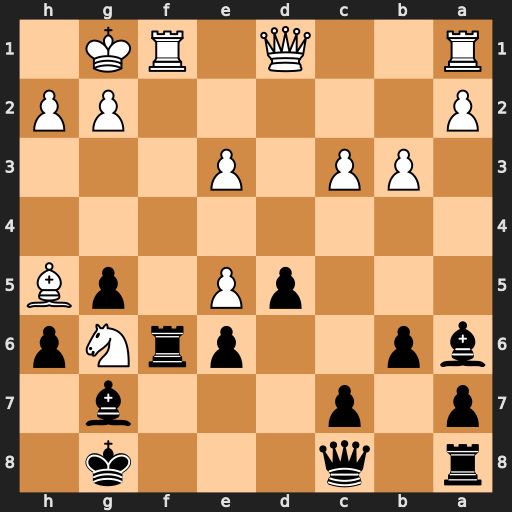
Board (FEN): r1q3k1/p1p3b1/bp2prNp/3pP1pB/8/1PP1P3/P5PP/R2Q1RK1
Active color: b
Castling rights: -
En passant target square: -
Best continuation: Rxf1+ Qxf1 Bxf1